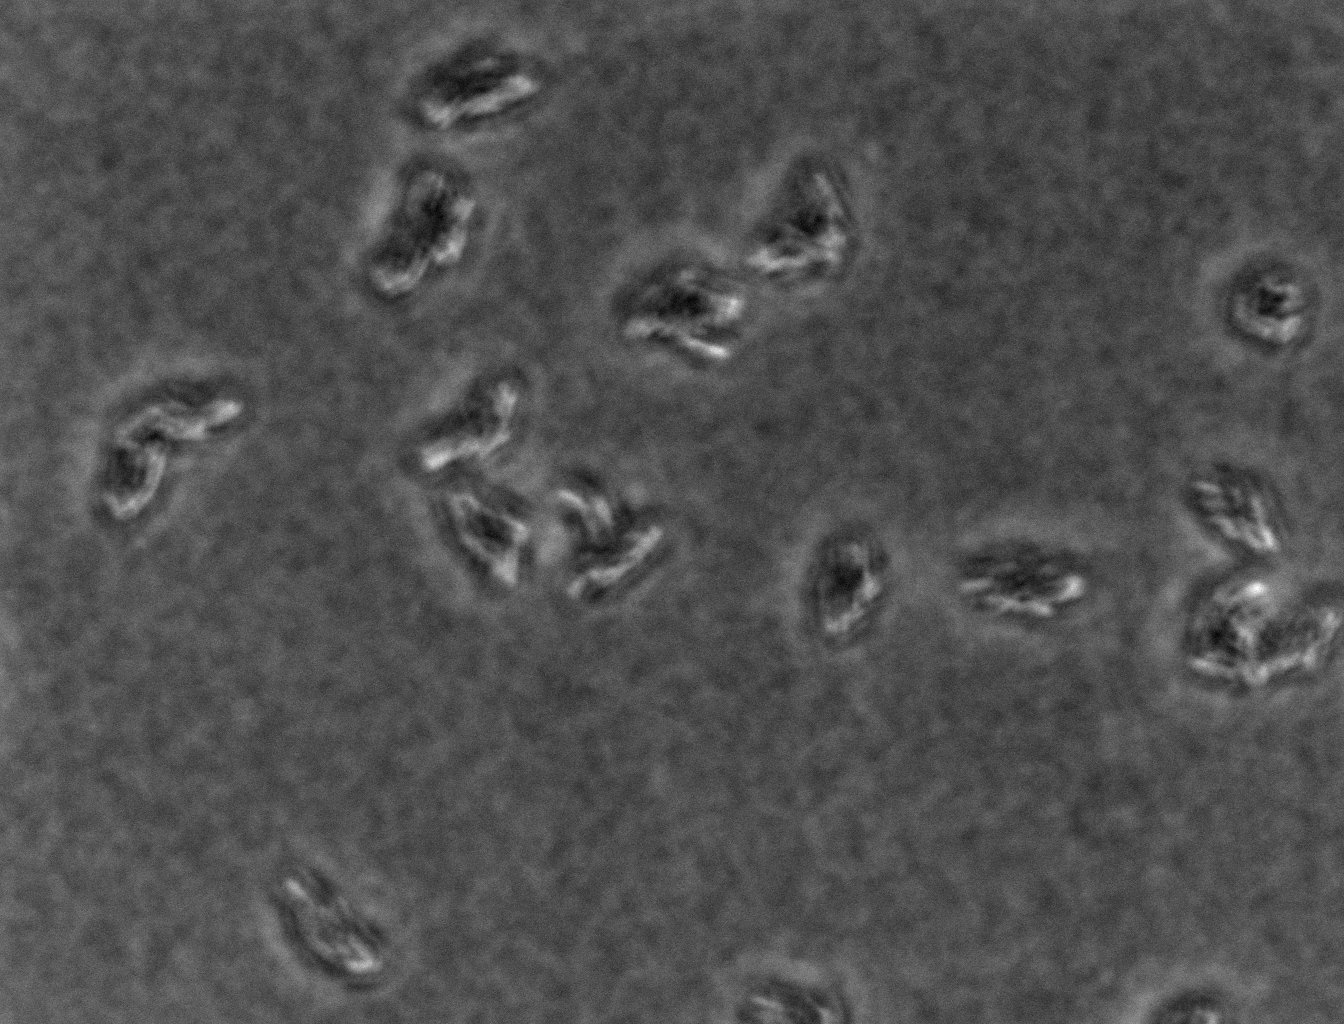
various_fewshot